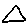
Label: triangle